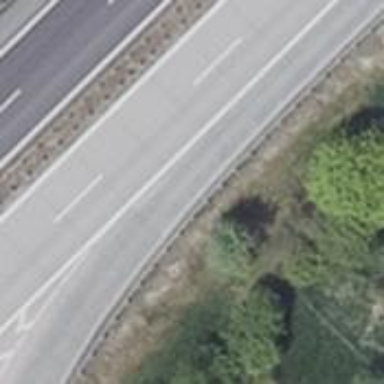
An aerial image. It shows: Motorway with concrete surface.